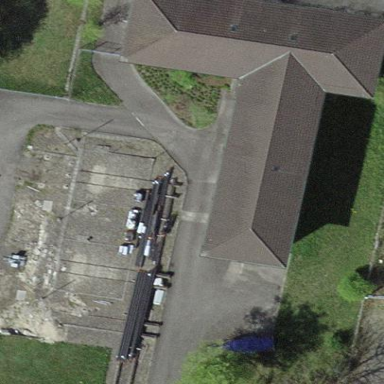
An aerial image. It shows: Power substation.